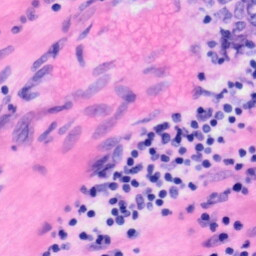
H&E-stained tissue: Liver